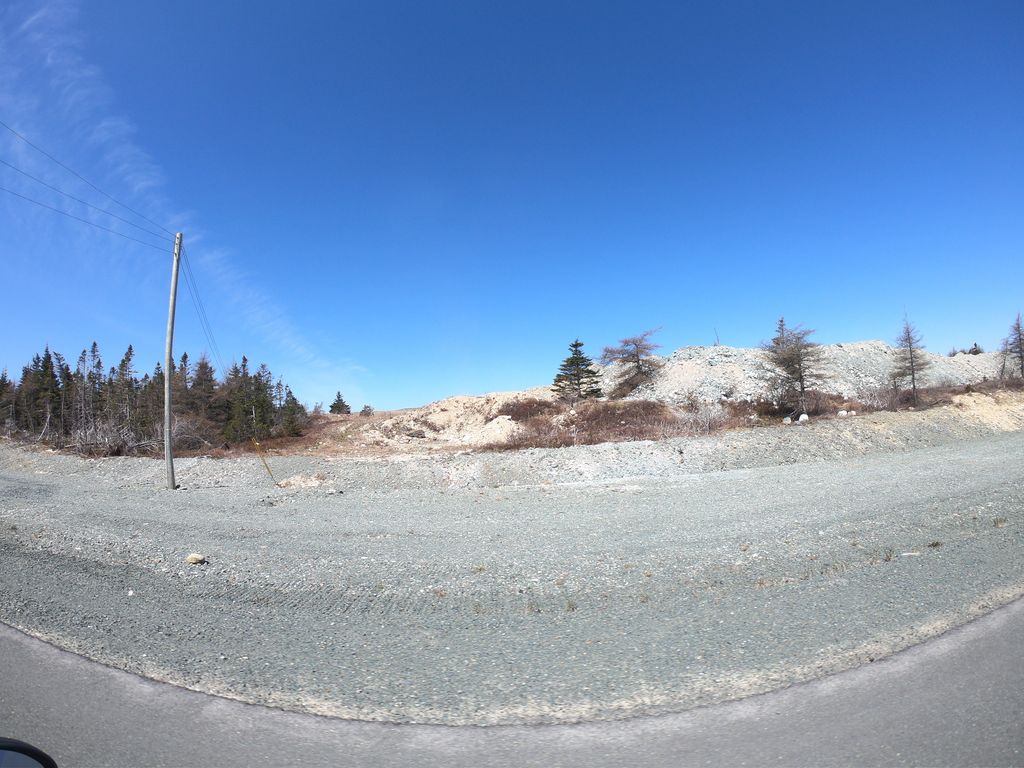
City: st_johns